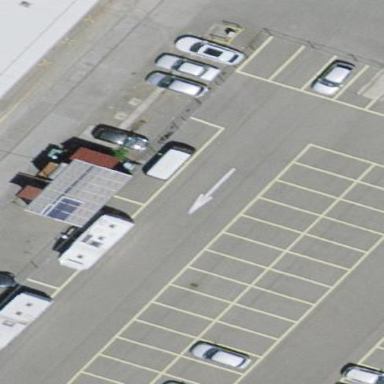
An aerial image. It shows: Parking aisle designated as service road.